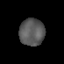
Tissue: prostate
Cell type: T cells
Senescence score: 0.3257
Nuclear area (px): 669
Mean DAPI intensity: 88.798